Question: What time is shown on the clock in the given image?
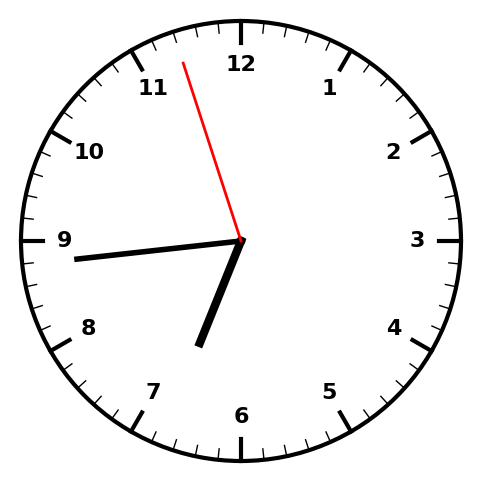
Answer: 06:43:57